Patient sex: M
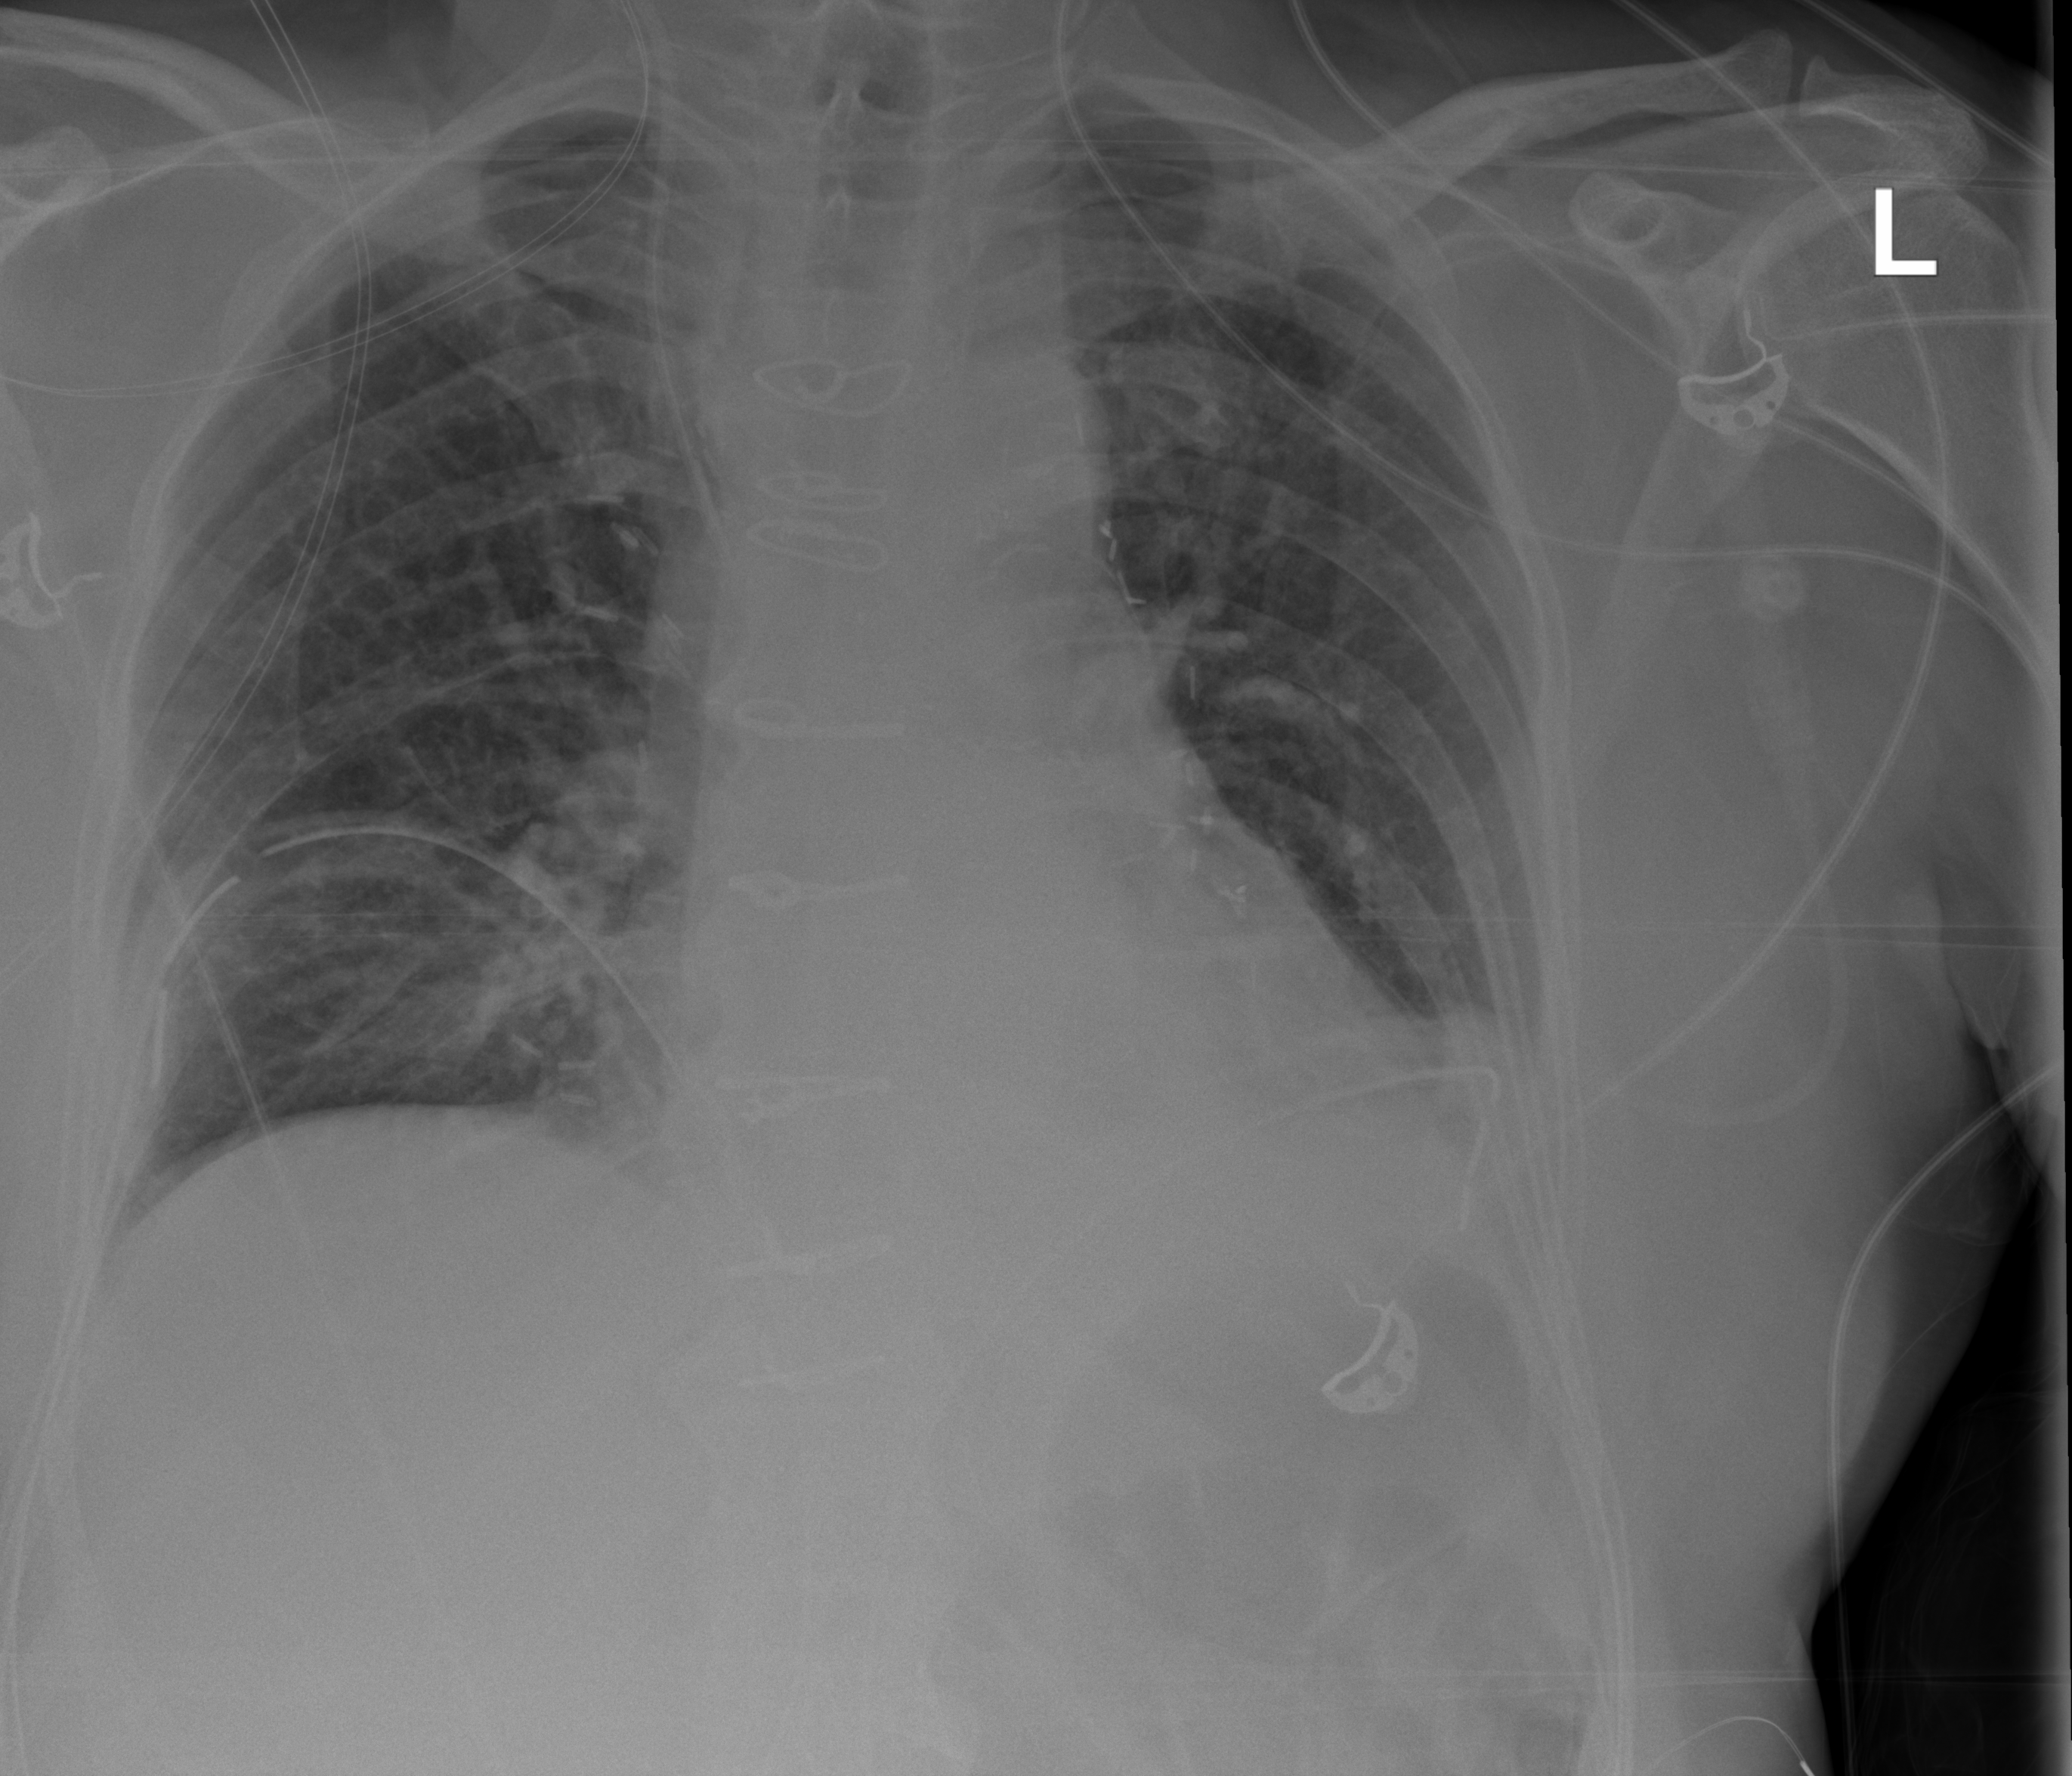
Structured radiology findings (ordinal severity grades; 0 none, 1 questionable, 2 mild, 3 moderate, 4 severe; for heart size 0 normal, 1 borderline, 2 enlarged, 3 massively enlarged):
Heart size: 1
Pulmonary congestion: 0
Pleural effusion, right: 0
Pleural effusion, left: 1
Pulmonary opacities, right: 0
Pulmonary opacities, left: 0
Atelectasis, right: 2
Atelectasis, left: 2